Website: lowes
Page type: customer-info-address
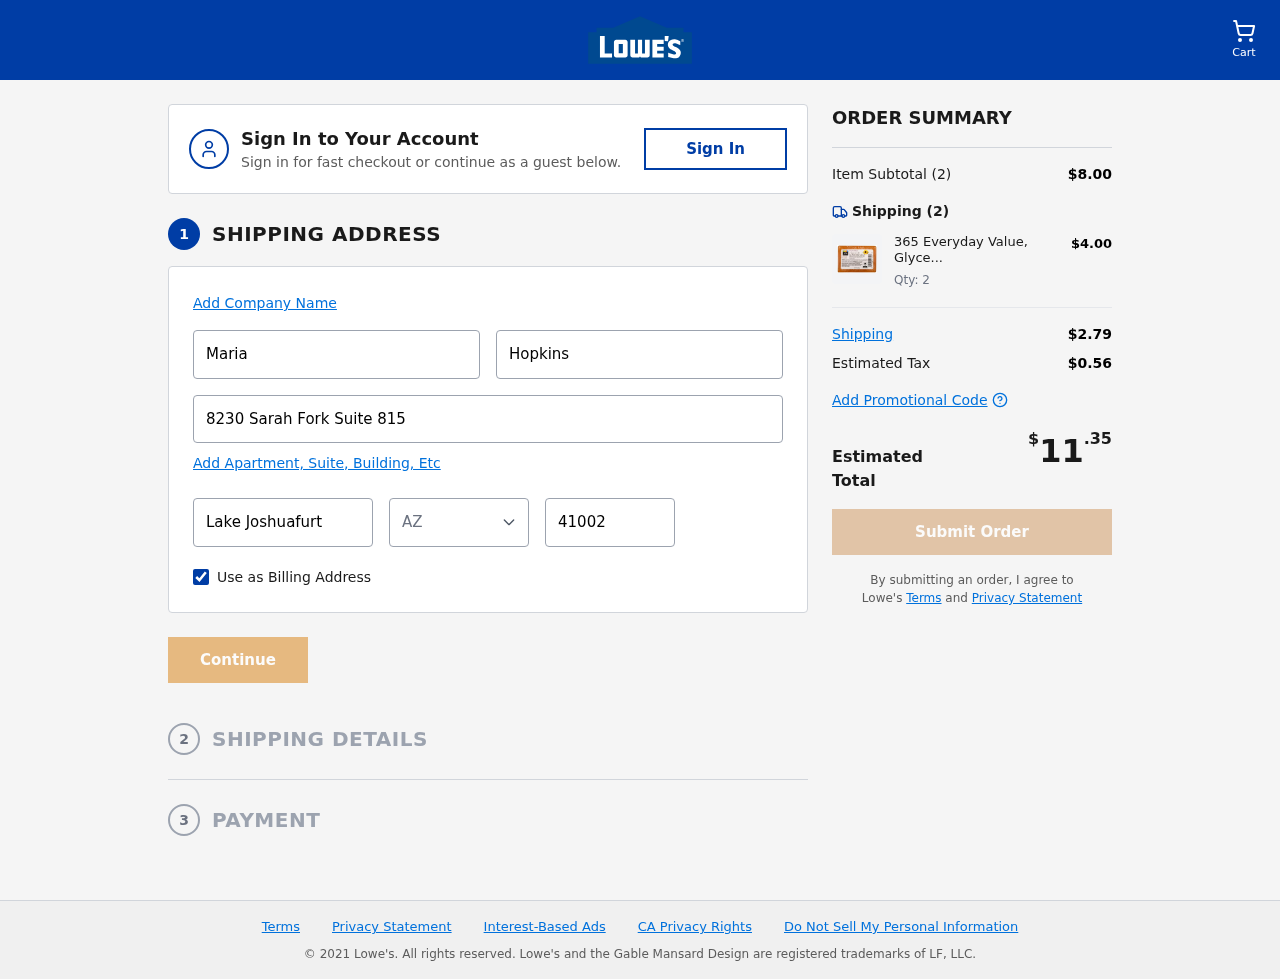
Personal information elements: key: PII_CITY
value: Lake Joshuafurt
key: PII_FIRSTNAME
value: Maria
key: PII_LASTNAME
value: Hopkins
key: PII_POSTCODE
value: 41002
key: PII_STATE_ABBR
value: AZ
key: PII_STREET
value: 8230 Sarah Fork Suite 815
Product elements: key: PRODUCT1_NAME
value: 365 Everyday Value, Glycerin Soap, Vitamin E, 4 oz
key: PRODUCT1_PRICE
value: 4
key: PRODUCT1_QUANTITY
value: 2
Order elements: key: ORDER_NUM_ITEMS
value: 2
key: ORDER_SUBTOTAL
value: $8.00
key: ORDER_NUM_ITEMS2
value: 2
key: ORDER_SHIPPING_COST
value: $2.79
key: ORDER_TAX
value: $0.56
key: ORDER_TOTAL
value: $11.35